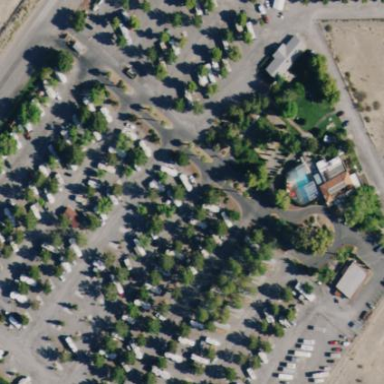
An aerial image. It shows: Caravan site with sanitary dump station for travelers.